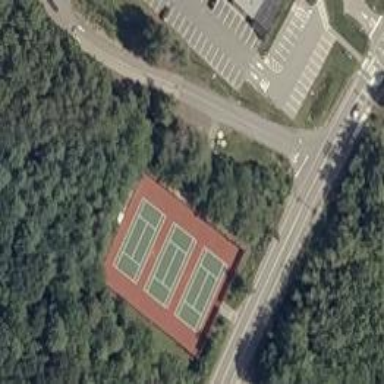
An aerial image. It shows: Tennis court in leisure pitch.